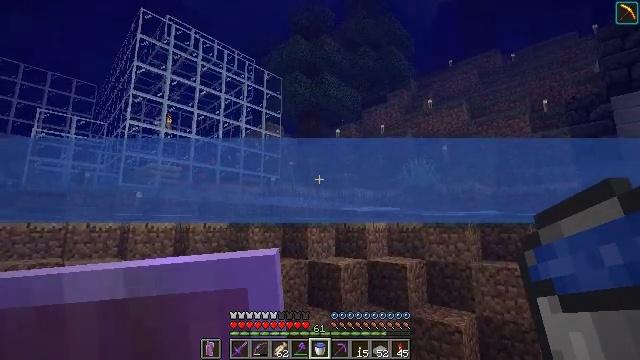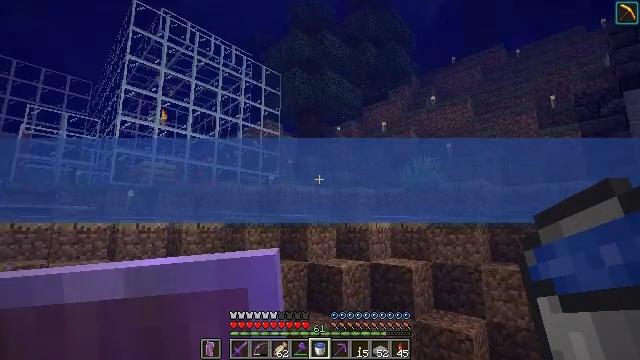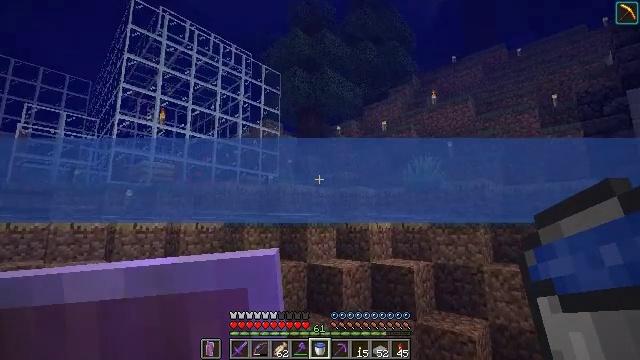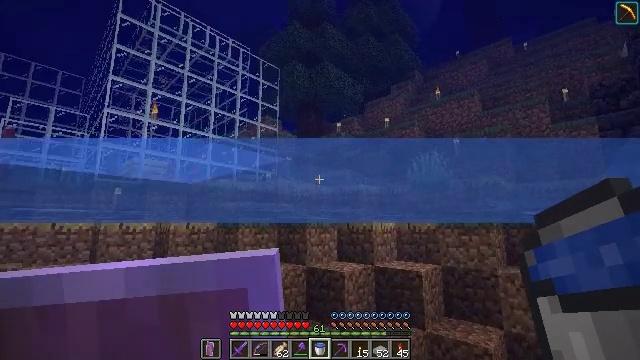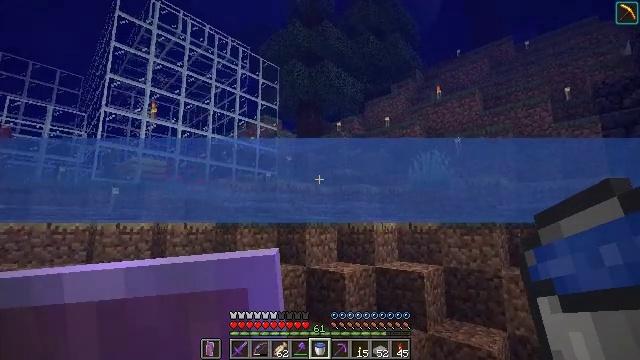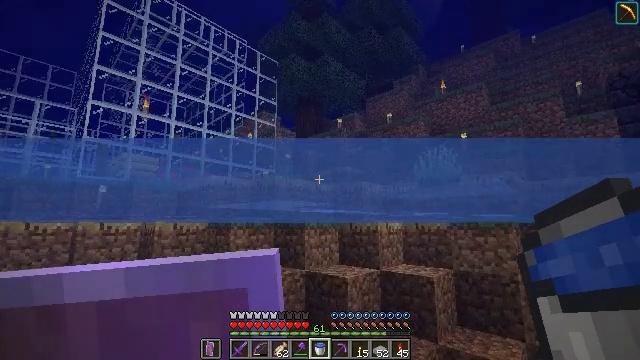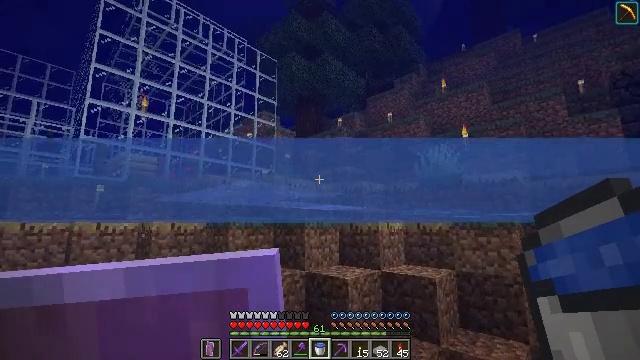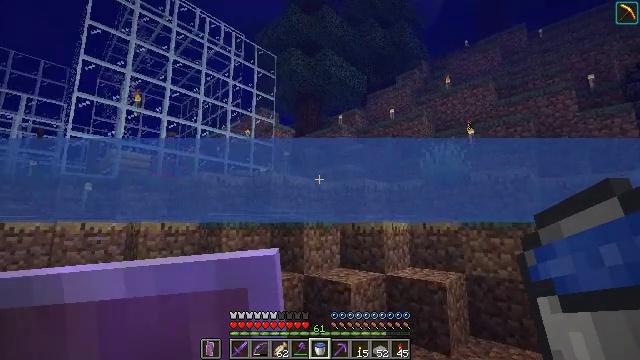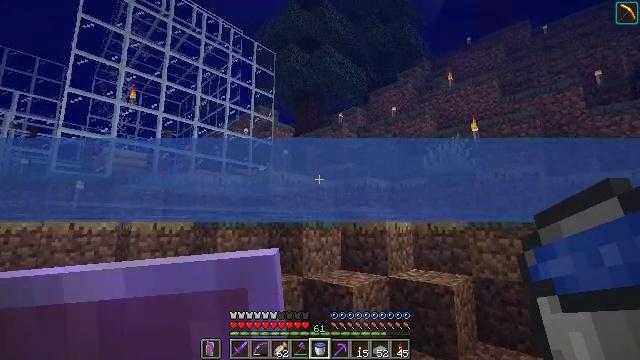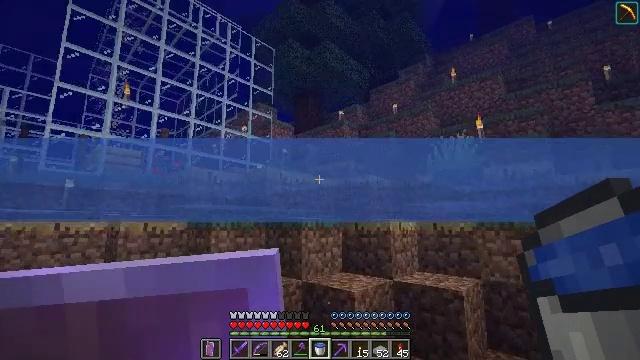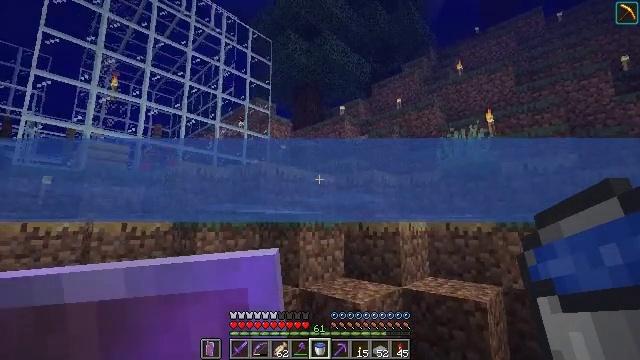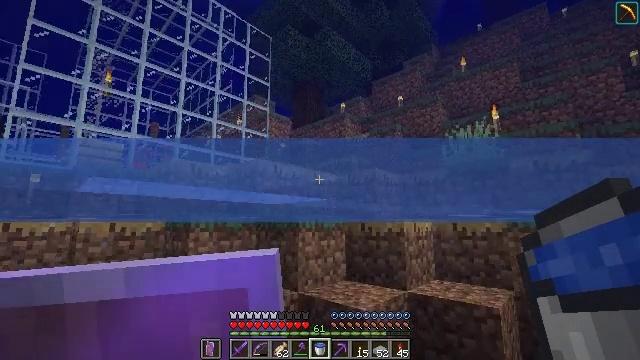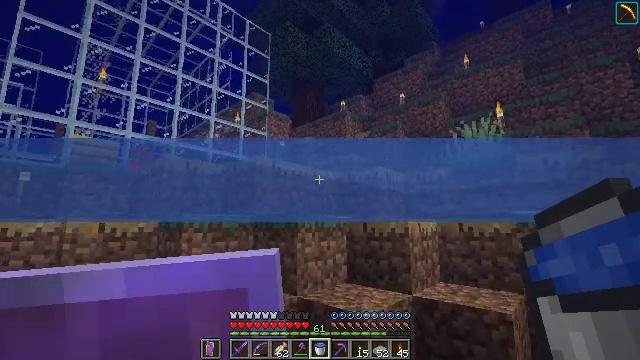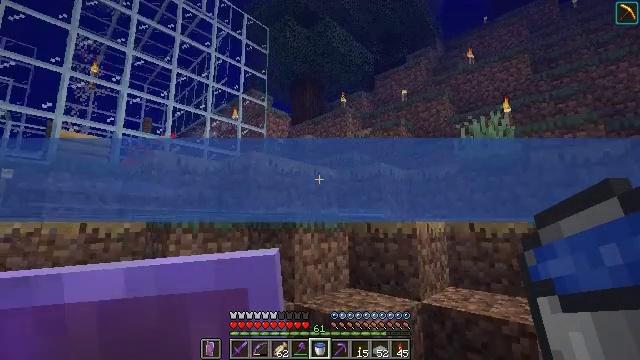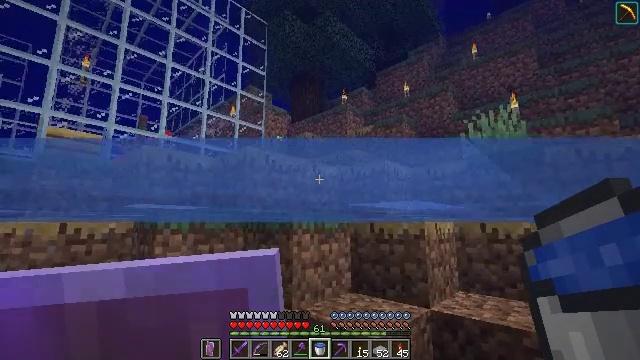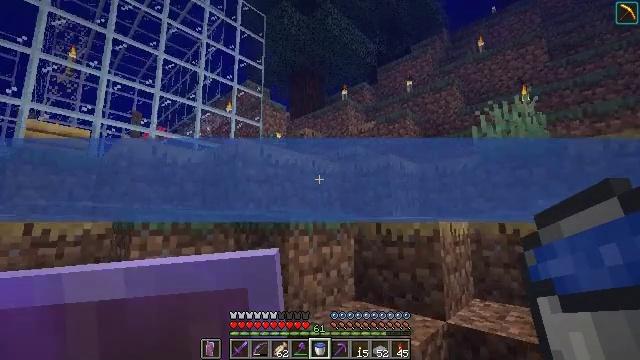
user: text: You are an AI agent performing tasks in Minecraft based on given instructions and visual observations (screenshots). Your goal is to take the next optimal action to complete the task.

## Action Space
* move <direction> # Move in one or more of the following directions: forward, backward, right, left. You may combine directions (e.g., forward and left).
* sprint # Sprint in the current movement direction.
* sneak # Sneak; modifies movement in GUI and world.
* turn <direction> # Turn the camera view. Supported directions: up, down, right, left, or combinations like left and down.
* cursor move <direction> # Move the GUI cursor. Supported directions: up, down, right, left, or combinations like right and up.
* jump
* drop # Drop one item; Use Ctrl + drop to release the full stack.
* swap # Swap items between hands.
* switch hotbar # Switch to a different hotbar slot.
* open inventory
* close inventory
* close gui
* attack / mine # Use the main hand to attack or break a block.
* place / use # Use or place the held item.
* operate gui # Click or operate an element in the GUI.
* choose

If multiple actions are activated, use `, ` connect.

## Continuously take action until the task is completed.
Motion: motion action
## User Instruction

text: Gather the ladder by attacking it.
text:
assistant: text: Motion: move forward, sprint
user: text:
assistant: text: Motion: move forward, sprint
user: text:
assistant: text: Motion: move forward, sprint
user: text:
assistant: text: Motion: move forward, sprint
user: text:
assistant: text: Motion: move forward, sprint
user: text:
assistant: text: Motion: move forward, sprint
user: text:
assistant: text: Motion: move forward, sprint
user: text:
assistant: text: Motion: move forward, sprint
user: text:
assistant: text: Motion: move forward, sprint
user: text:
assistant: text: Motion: move forward, sprint
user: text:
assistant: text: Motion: move forward, sprint
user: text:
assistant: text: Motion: move forward, sprint
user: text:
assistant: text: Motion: move forward, sprint
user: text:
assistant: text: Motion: move forward, sprint
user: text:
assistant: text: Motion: move forward, sprint
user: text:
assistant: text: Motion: move forward, sprint
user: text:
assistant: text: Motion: move forward, sprint
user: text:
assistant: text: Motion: move forward, sprint
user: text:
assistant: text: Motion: move forward, sprint
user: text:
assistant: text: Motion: move forward, sprint, jump
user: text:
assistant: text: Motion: move forward, sprint, jump
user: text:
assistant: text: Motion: move forward, sprint, jump
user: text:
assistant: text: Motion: move forward, sprint, jump
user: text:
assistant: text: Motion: move forward, sprint, jump
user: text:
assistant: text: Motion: move forward, sprint, jump
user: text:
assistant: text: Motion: move forward, sprint, jump
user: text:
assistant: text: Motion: move forward, sprint, jump
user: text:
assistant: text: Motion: move forward, sprint, jump
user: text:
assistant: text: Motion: move forward, sprint
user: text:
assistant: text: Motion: move forward, sprint